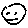
Label: smiley face